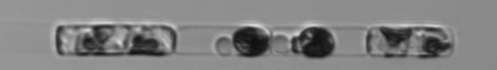
Label: Guinardia_delicatula_TAG_internal_parasite